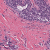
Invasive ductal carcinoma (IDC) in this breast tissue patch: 1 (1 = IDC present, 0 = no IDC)